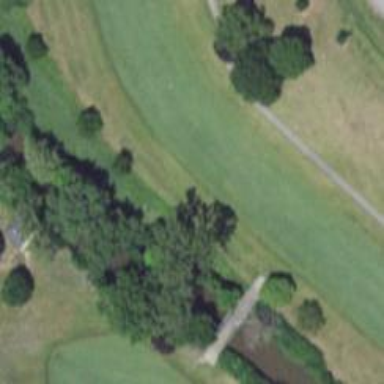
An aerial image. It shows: Golf hole.